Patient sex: F
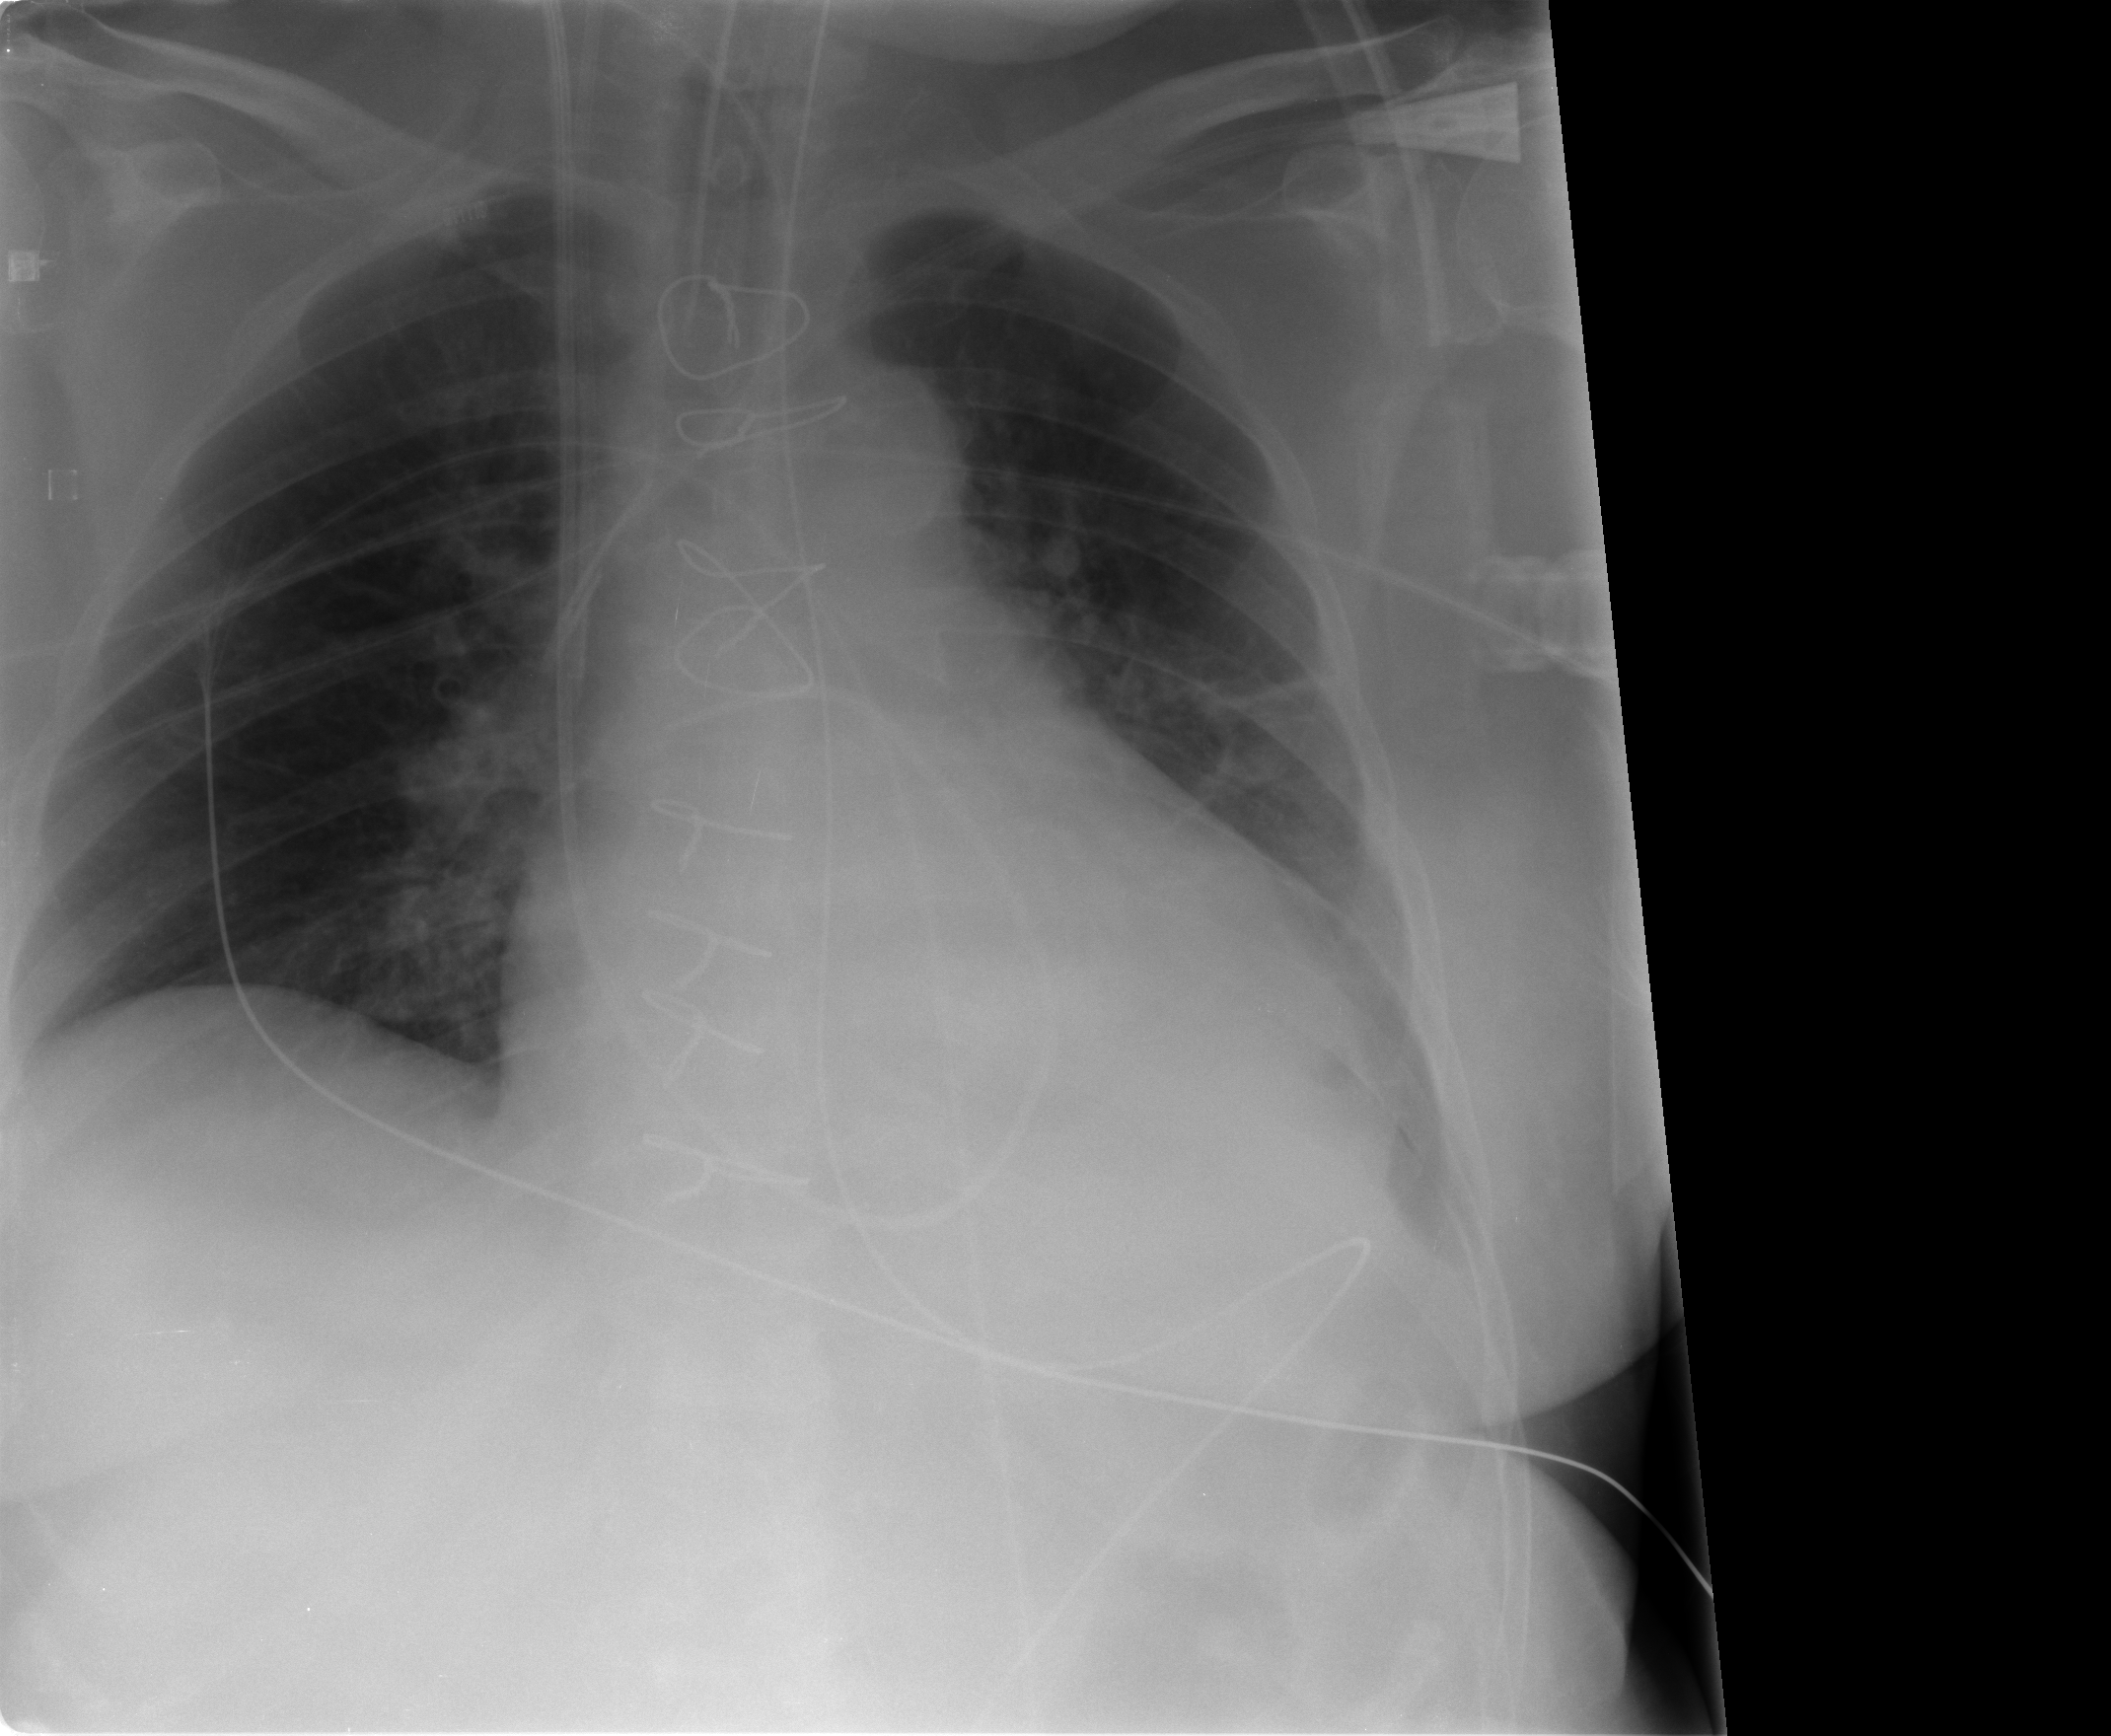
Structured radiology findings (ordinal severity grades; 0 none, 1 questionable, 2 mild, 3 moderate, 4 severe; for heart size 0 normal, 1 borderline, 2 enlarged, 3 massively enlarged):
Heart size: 2
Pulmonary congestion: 2
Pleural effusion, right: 0
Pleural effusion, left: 0
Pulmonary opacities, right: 2
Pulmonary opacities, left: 0
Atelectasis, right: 2
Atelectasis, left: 2